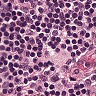
Metastatic tissue present: no